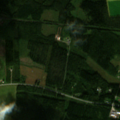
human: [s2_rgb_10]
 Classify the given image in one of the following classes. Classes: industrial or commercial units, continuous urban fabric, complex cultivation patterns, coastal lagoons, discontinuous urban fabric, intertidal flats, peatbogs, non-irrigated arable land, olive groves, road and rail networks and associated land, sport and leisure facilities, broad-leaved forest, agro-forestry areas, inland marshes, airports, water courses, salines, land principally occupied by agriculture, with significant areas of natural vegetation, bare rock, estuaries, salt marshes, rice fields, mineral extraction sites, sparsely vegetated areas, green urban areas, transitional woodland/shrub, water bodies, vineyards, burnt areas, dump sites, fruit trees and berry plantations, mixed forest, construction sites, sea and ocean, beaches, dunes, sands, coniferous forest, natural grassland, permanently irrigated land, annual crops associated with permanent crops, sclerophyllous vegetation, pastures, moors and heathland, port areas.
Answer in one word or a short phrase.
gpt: non-irrigated arable land, land principally occupied by agriculture, with significant areas of natural vegetation, coniferous forest, mixed forest, transitional woodland/shrub